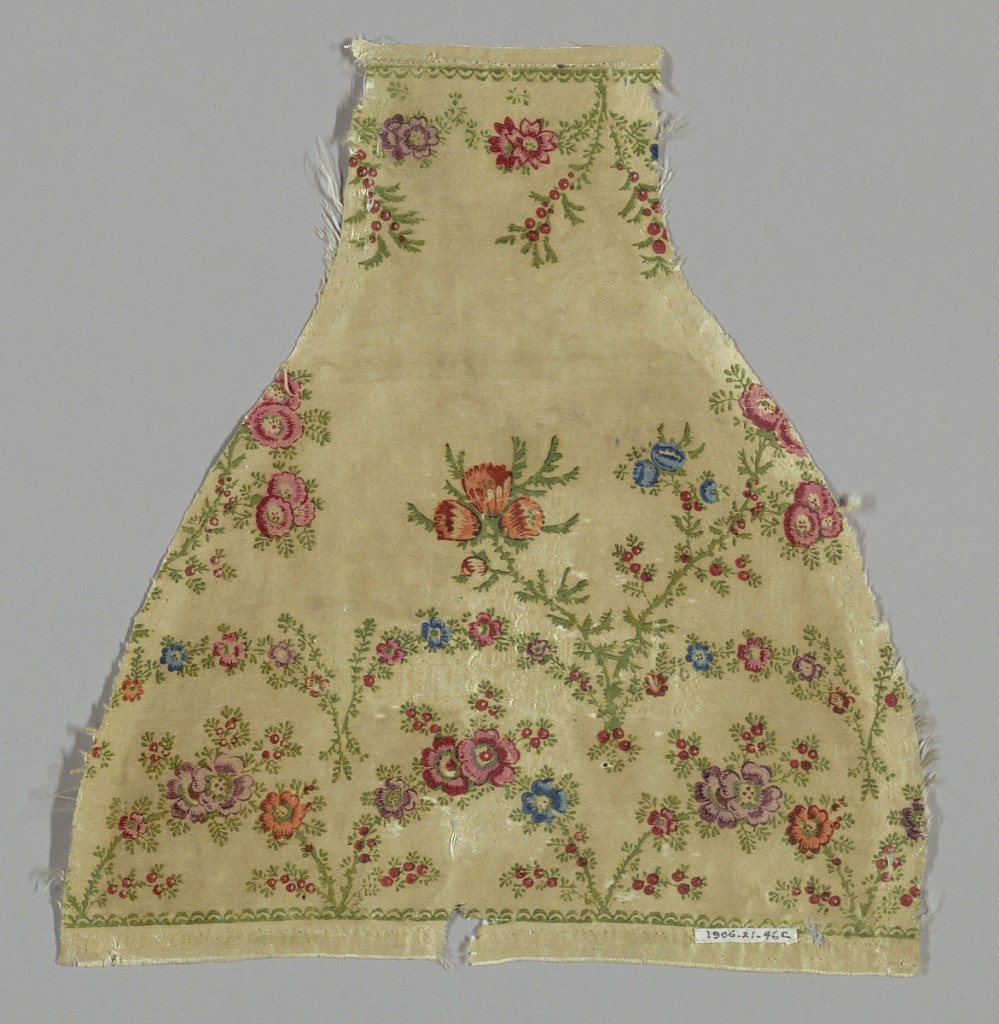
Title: Fragments
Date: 18th century
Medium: silk Technique: printed on satin weave
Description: Ivory ground with a border design printed in green, red, pink, purple, orange and blue. Arches of feathery foliage and small round blossoms, berries and buds.